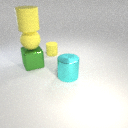
large cyan metal cylinder to the right of small yellow rubber cylinder